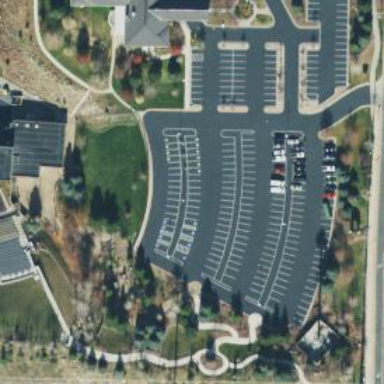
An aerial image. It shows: Parking space is available.